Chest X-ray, PA view. Patient: 51 years old, sex F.
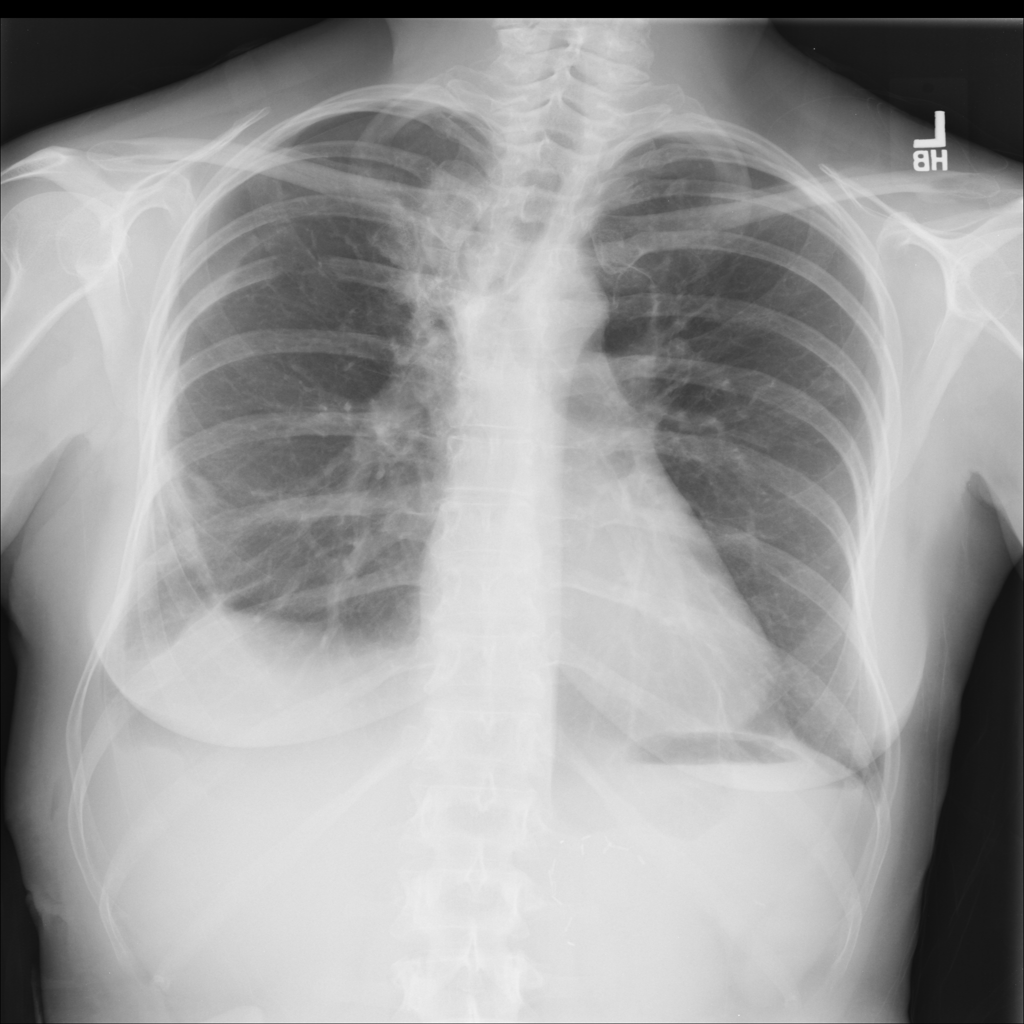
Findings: Pneumothorax